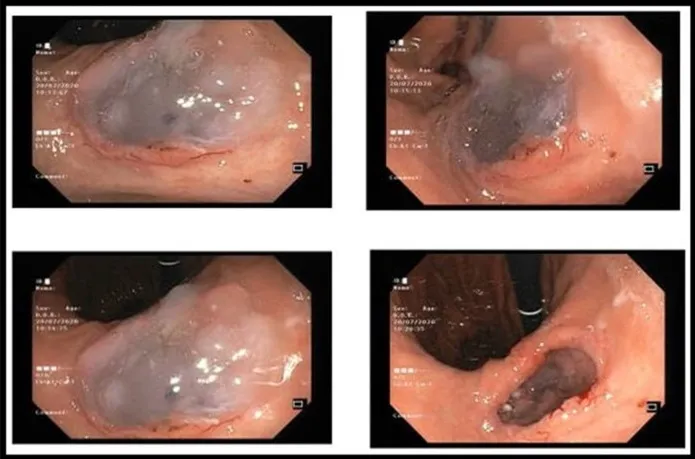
Gastroscopy showing a pancreatico-gastric fistula covered with mucus.
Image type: endoscopy (gi_endoscopy)